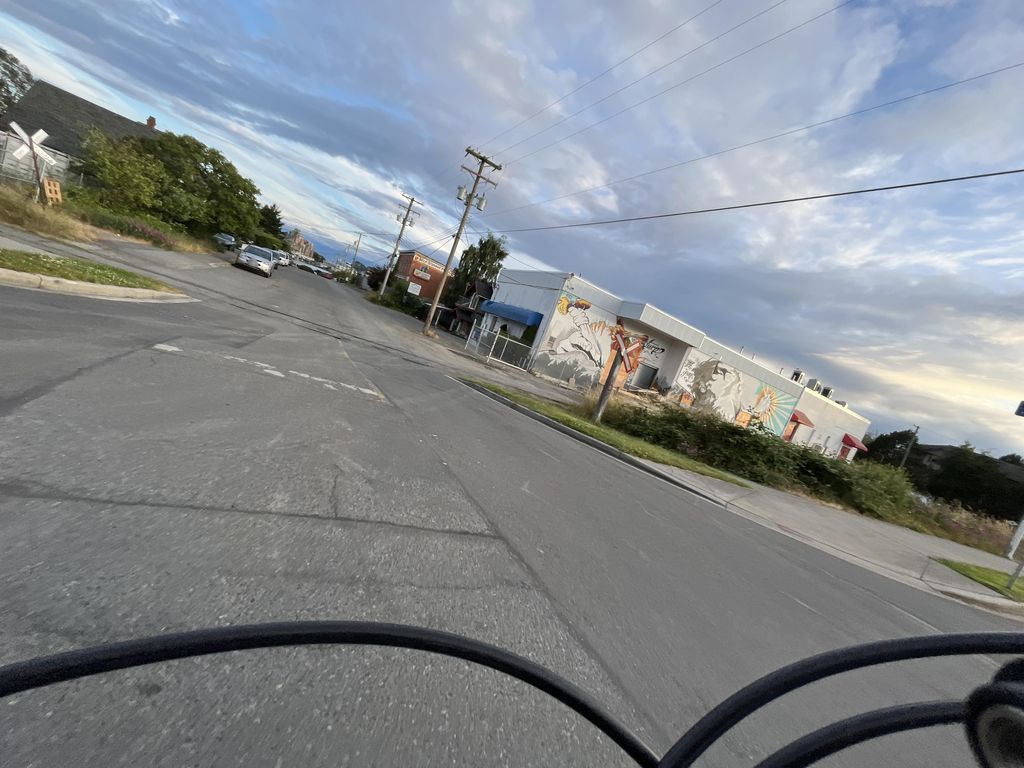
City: victoria